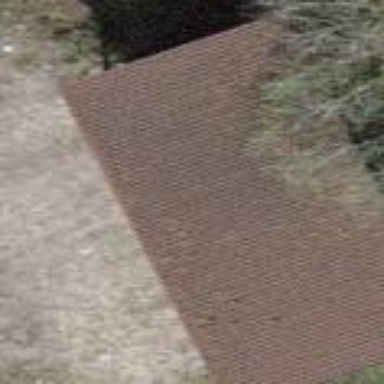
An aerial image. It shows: View of roof of building.